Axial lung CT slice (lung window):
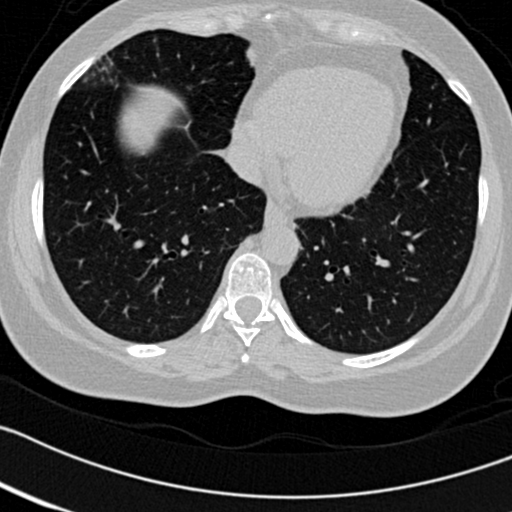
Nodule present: no